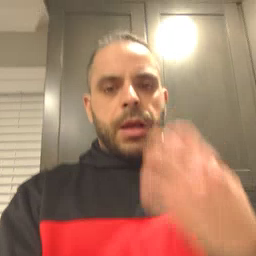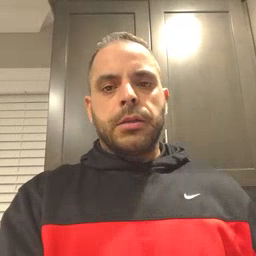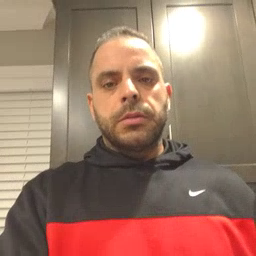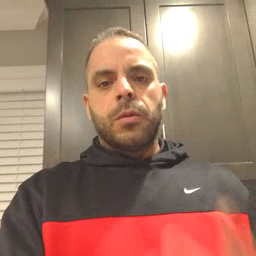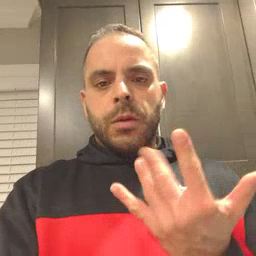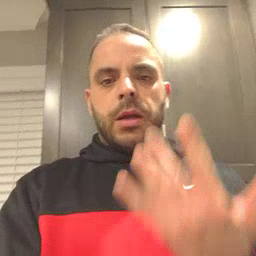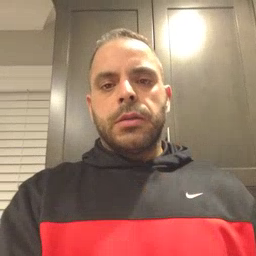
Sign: wait